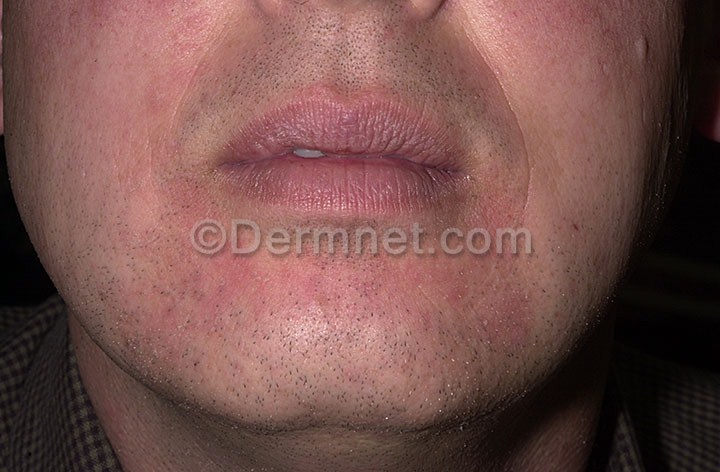
Disease: Psoriasis pictures Lichen Planus and related diseases